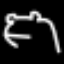
Label: frog